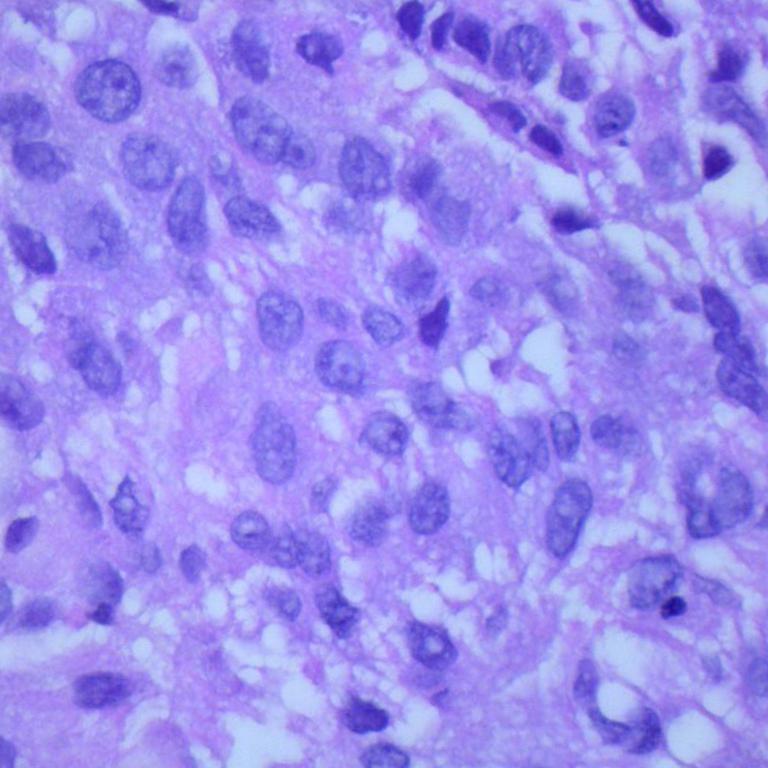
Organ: lung
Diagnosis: squamous carcinomas